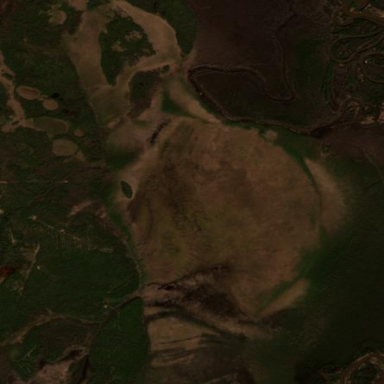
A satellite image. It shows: Swamp in wetland area.